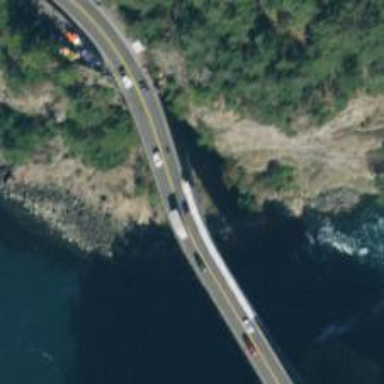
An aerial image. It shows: Primary highway on asphalt bridge.